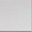
Piece: xx